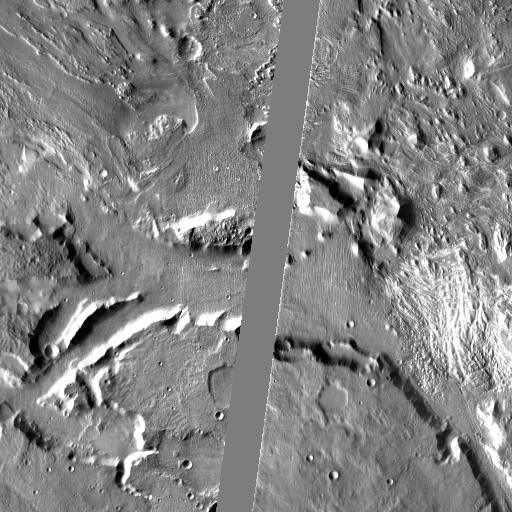
Crater classes present: Background, Other, Buried